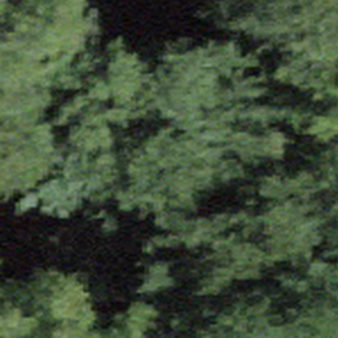
Label: other